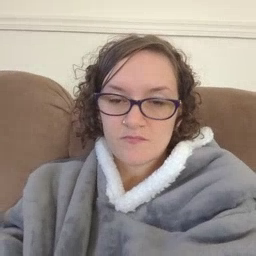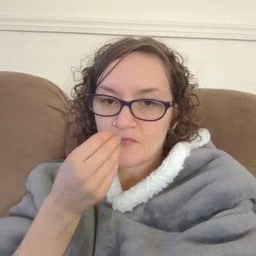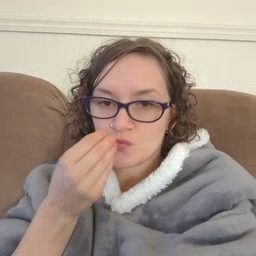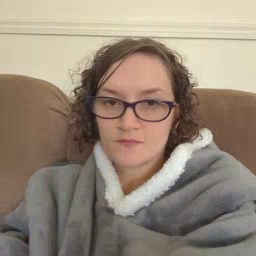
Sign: food